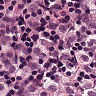
Metastatic tissue present: yes